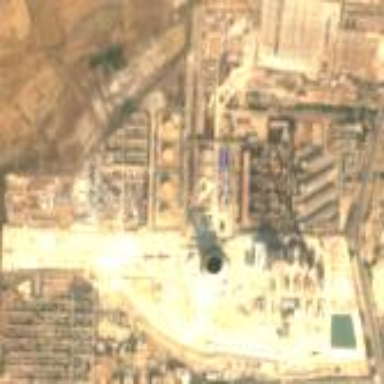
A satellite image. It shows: Industrial area with gas and oil power plant.